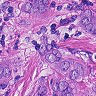
Metastatic tissue present: yes